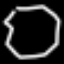
Label: octagon